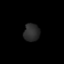
Tissue: prostate
Cell type: Fibroblasts
Senescence score: 0.7128
Nuclear area (px): 272
Mean DAPI intensity: 43.941